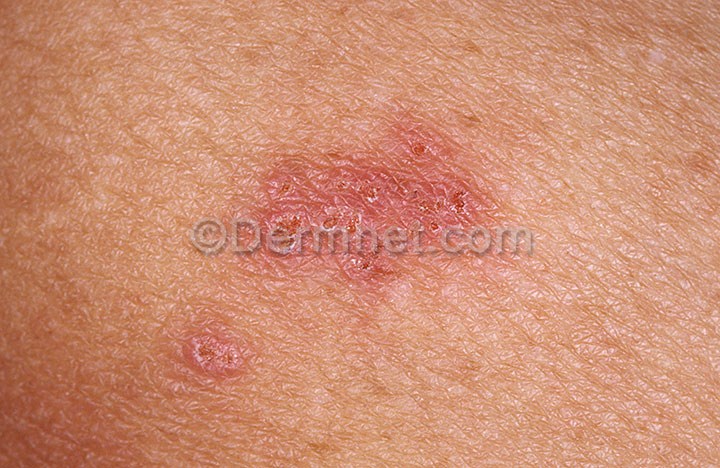
Disease: Warts Molluscum and other Viral Infections